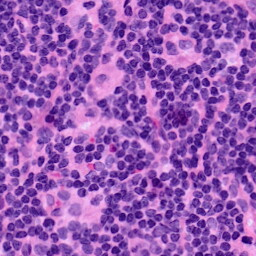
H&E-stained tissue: LymphNode